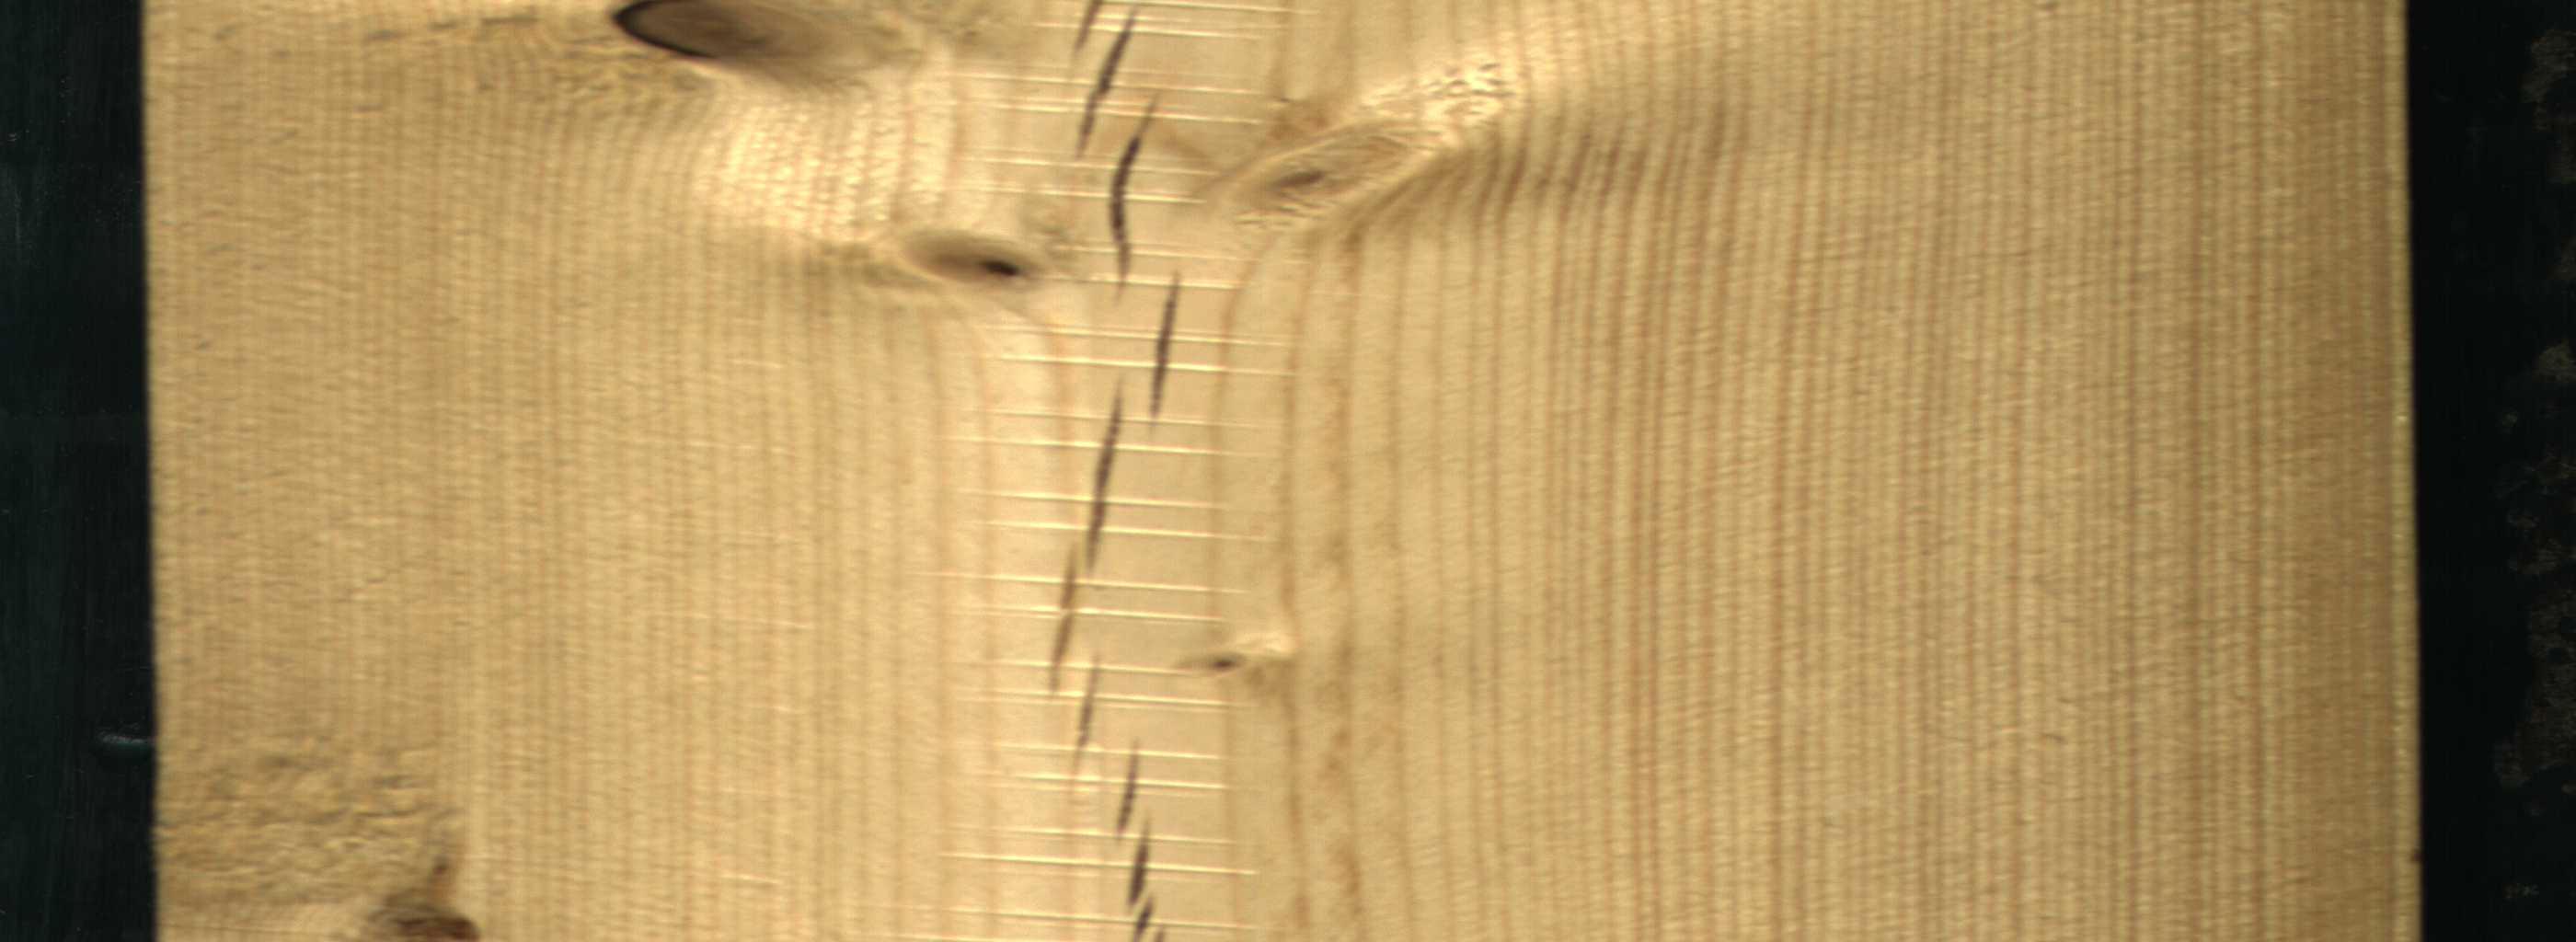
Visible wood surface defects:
Crack
Crack
Crack
Crack
Crack
Crack
Crack
Dead_Knot
Live_Knot
Live_Knot
Live_Knot
Live_Knot